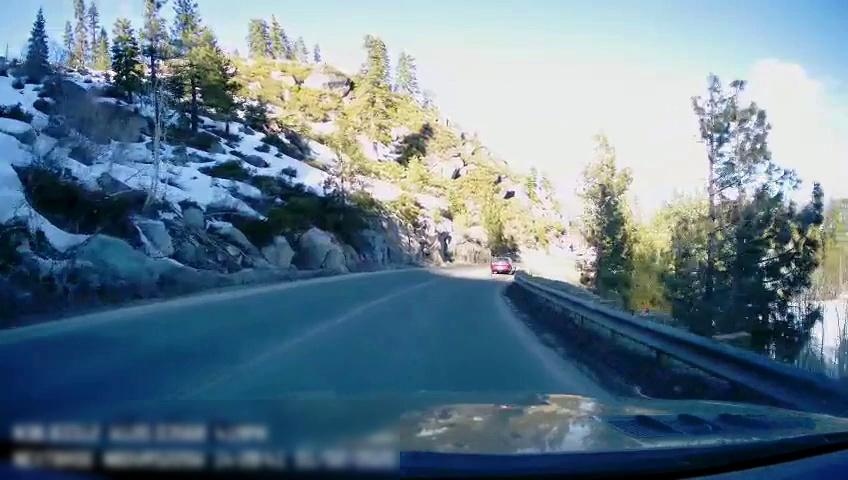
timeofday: Day
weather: Sunny
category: Drivable Space
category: Vehicles | Car
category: Lanes | Opposite Lane
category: Lanes | Opposite Lane
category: Lanes | Current Lane